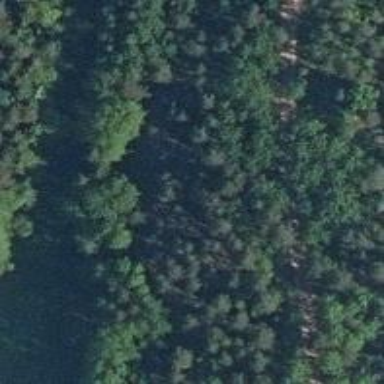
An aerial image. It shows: Natural cliff.